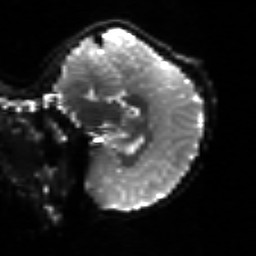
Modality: sbref
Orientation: sagittal
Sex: male
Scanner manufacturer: siemens
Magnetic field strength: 3 T
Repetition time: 5 s
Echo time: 0.071 s